Question: Is there some way to draw a B+ tree in latex? It would look something like the picture below (ignoring the animations)

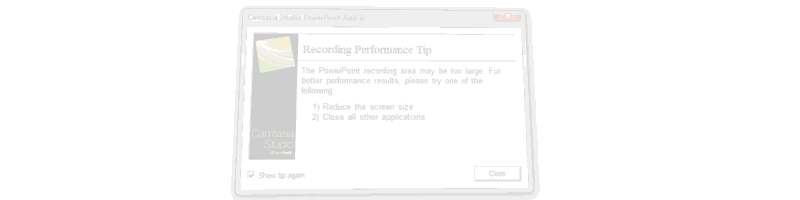
Answer: You can use <URL> with many examples. Chapter 11.6 of the manual gives a .